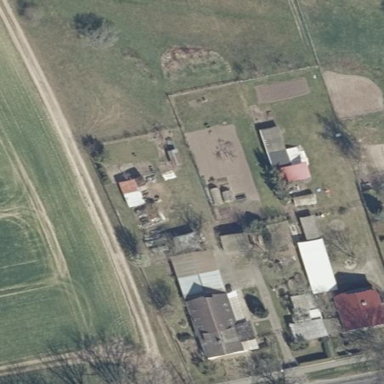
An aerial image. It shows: Fence is in the image.